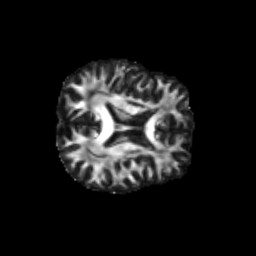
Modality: FA
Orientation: axial
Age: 34
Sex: male
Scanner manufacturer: siemens
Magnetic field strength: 3 T
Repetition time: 1.8 s
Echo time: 0.07 s